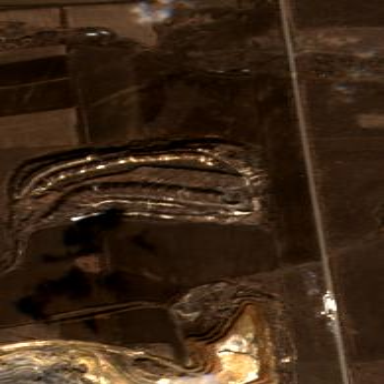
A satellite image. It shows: Spoil heap in quarry area.